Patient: sex M, age 45
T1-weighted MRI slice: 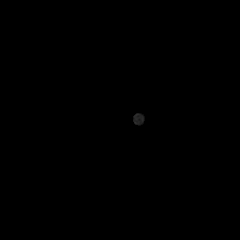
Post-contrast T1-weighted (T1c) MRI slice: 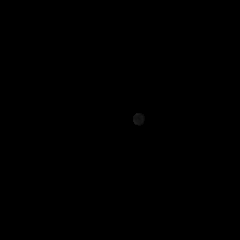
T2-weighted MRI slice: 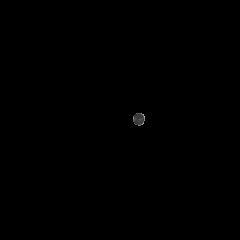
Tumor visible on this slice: no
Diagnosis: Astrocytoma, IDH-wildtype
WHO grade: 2